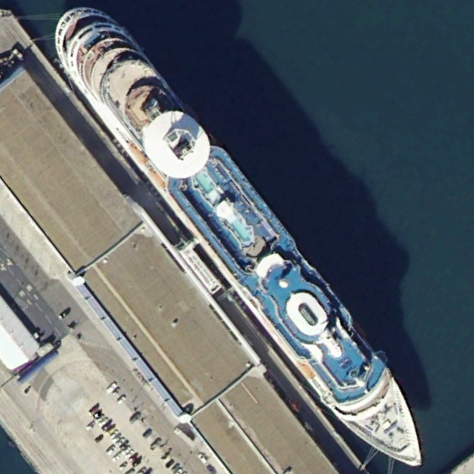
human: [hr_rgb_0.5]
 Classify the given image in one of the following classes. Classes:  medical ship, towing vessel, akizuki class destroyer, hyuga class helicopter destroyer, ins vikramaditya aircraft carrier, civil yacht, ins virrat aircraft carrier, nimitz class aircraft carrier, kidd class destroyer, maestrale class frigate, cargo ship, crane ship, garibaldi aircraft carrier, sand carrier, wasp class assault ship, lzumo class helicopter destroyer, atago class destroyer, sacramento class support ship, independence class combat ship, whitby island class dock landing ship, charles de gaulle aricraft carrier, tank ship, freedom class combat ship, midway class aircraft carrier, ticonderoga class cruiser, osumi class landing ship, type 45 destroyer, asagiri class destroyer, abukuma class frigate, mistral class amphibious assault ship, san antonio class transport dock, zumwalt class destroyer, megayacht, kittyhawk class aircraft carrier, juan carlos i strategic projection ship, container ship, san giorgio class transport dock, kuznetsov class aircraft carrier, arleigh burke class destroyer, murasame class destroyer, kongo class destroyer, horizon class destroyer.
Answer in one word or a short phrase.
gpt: Megayacht